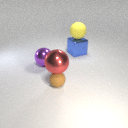
small brown rubber sphere below large red metal sphere